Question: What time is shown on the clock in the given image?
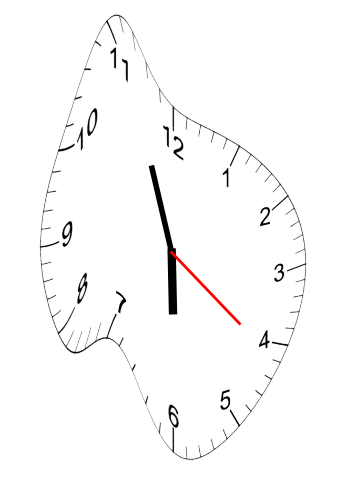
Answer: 05:56:21